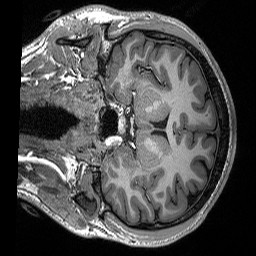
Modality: T1w
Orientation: coronal
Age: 19
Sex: male
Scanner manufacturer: siemens
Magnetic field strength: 3 T
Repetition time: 2.3 s
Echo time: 0.00298 s